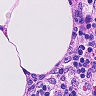
Metastatic tissue present: no